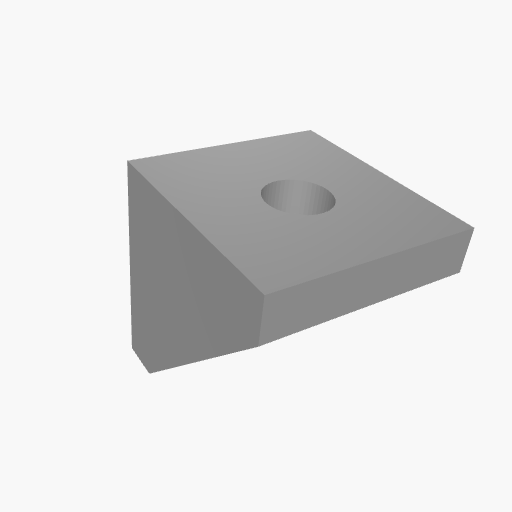
Part: GussetedAngleMount1-1